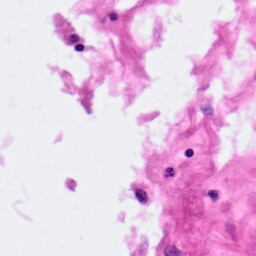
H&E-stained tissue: Pancreatic